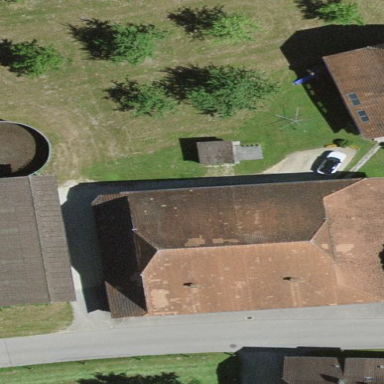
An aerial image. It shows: Barn.